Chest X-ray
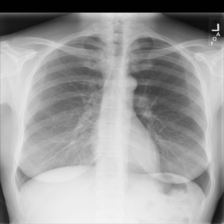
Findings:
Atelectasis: negative
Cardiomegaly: negative
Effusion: negative
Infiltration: negative
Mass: negative
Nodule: negative
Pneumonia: negative
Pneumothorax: negative
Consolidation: negative
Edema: negative
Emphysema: negative
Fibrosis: negative
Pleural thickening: negative
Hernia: negative